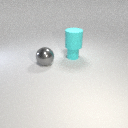
small cyan rubber cylinder to the right of large gray metal sphere